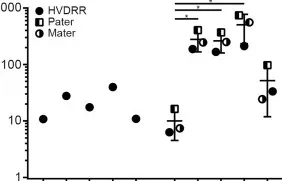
Normal cytokine profile of SARS-CoV-2-specific T cells from the HVDRR patient and her parents. (C-H) Cytokine mRNA and cytokine concentration in the supernatants of PBMC obtained from the HVDRR patient in 2018 and from the HVDRR patient and her parents in 2021 and stimulated as described above. IL-2.
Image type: pathology (pas)